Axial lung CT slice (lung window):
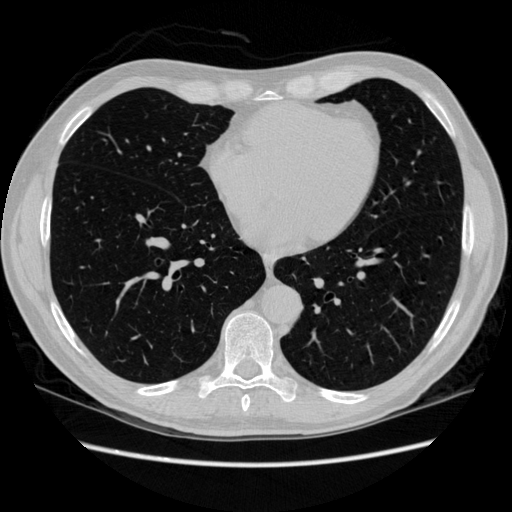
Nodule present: no